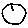
Label: circle